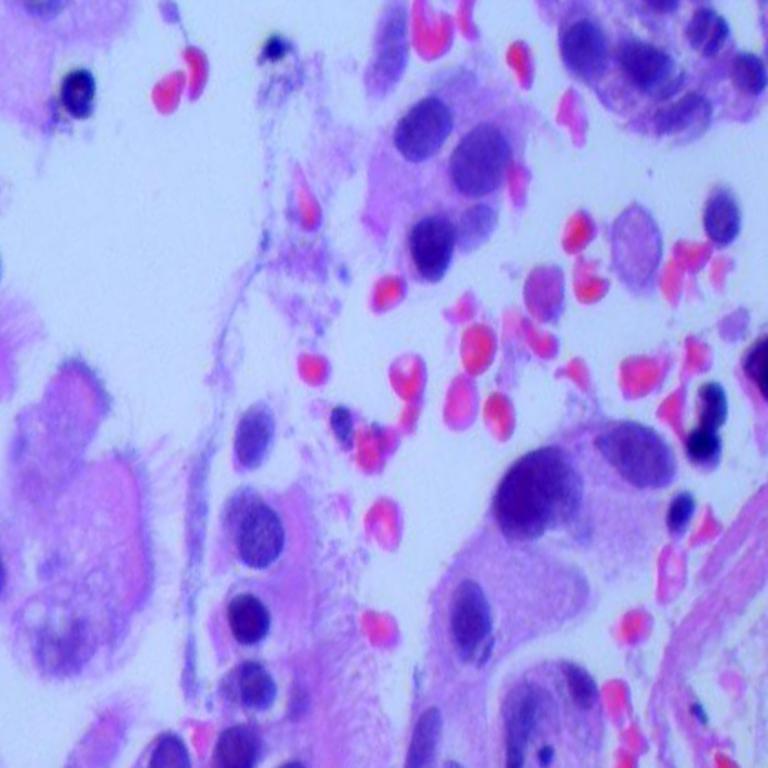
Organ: lung
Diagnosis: adenocarcinomas